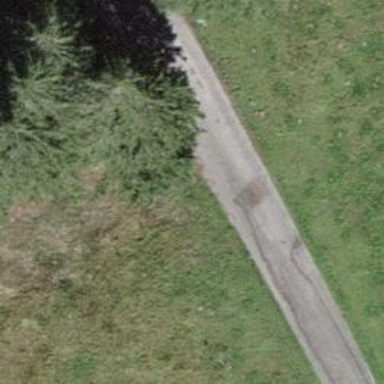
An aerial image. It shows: Unclassified road for downhill skiing.